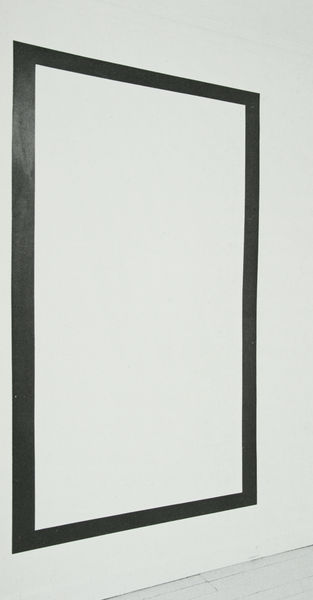
Titel: Installation Graeme Murray Gallery, Edinburgh - Three-inch (7.5 cm) wide outlines of a geometric figure, drawn with India ink
Künstler: Sol Lewitt
Standort: Rom
Institution: Privatsammlung
Schlagwörter: schatten, weiß, fenster, licht, raum, schwarz, wand, rahmen, spiegel, leer, linien, foto, rechteck, ecken, schwaru, sol, wandbild, fotographie, lewitt, viereck, installation, sol lewitt